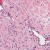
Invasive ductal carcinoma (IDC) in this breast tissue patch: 0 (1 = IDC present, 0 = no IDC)